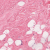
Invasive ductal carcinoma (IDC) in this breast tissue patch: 0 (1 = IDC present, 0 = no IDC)